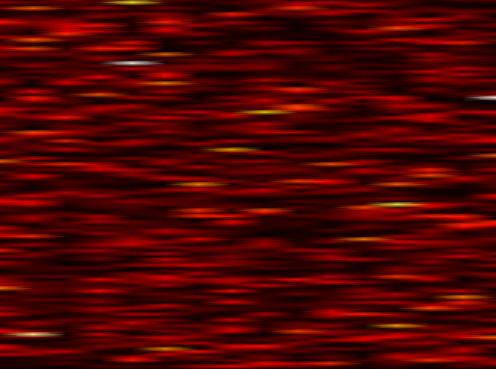
Label: OFDM